Question: I have a database with many xpages, sometimes the xpage is not ready for production and sometimes I just want to keep some xpages within the database without users allowed to access them.
In Domino Designer xpages view there are columns for show and hide design from notes and web but there are no place to change these column values.

I want to know if there is a way to hide an xpage from being accessed from a webbrowser without making changes to the xpage itself. i.e changing the Notes/Web values or giving them a special name?
Note: I am looking for a way to do this without adding or changing code
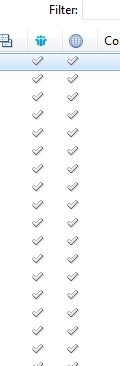
Answer: There is no option to hide sadly (Create a PMR for an enhancement request).
You could try signing the XPages with a signature that doesn't have the right to run on the production server. That way the users would not be able to render the pages.